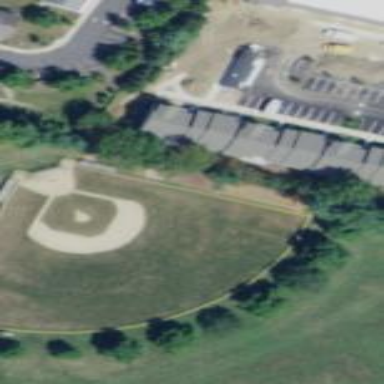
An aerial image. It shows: Softball pitch for leisure and sport activities.